Field crop: maize
Growth stage: 2
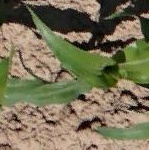
Species: maize